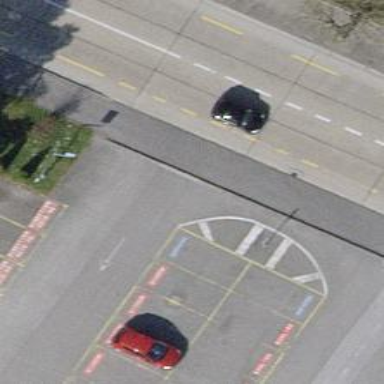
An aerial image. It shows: Parking aisle road with sidewalk.